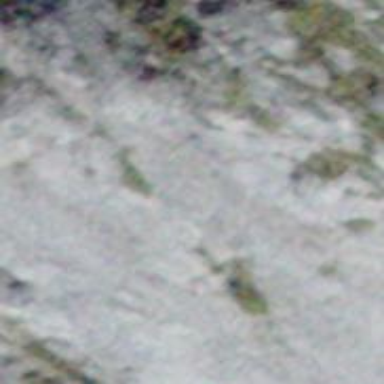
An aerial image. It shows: Cliff in nature.